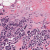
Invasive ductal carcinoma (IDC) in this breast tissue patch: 1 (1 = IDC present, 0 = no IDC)